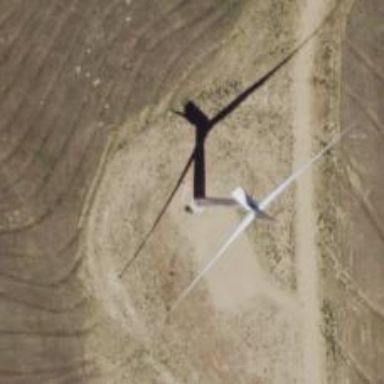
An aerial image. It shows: Wind generator using wind turbines of horizontal axis.